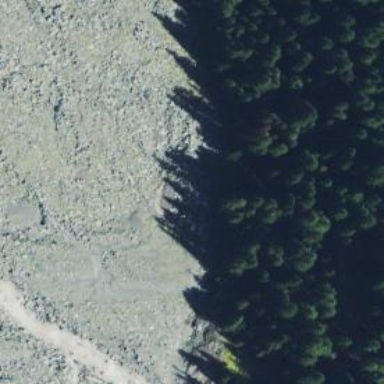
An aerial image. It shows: Natural scree.